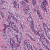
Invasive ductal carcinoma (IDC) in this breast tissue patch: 1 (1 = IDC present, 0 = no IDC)